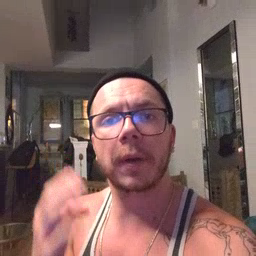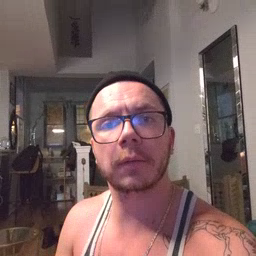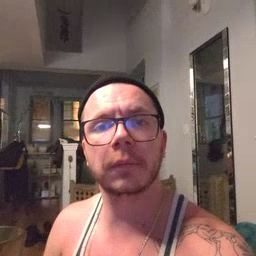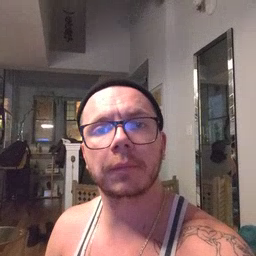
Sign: open